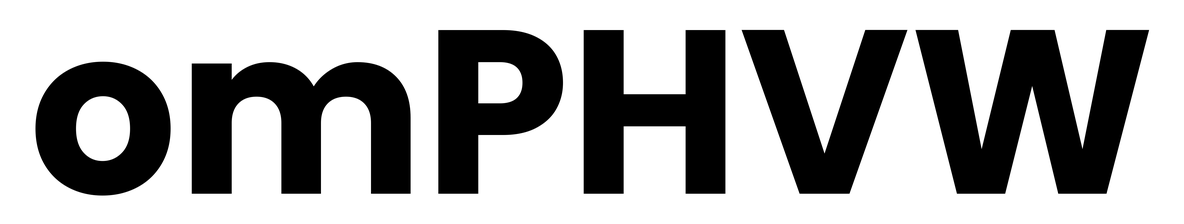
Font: Poppins-Bold